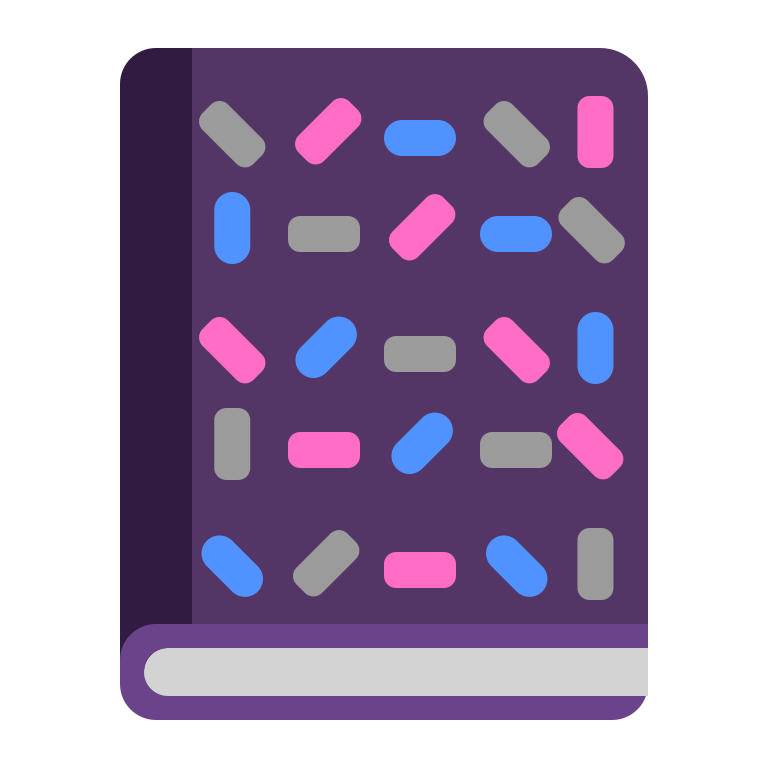
notebook with decorative cover flat